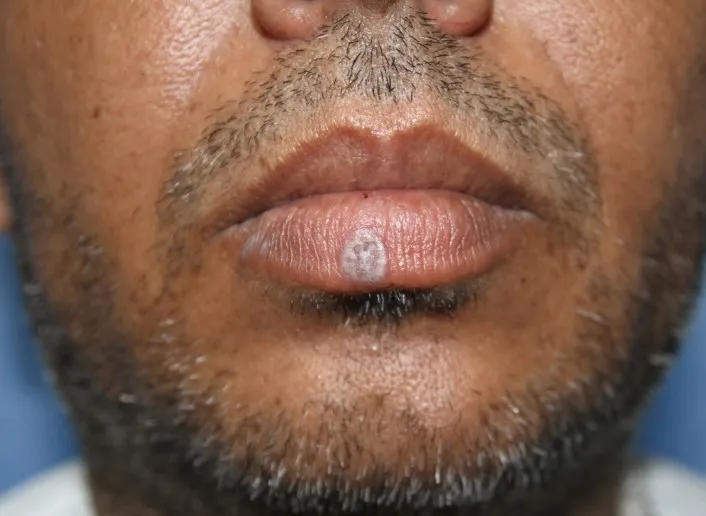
Clinically, whitish scaly plaques are seen over the medial and right lateral aspect of lower lip.
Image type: medical_photograph (skin_photograph)